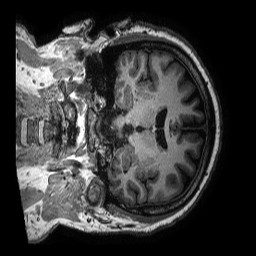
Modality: T1w
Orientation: coronal
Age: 55
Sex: male
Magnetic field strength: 3 T